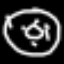
Label: donut